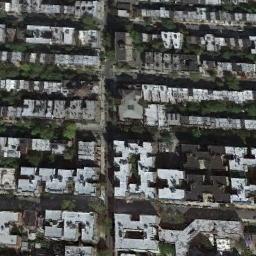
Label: dense_residential